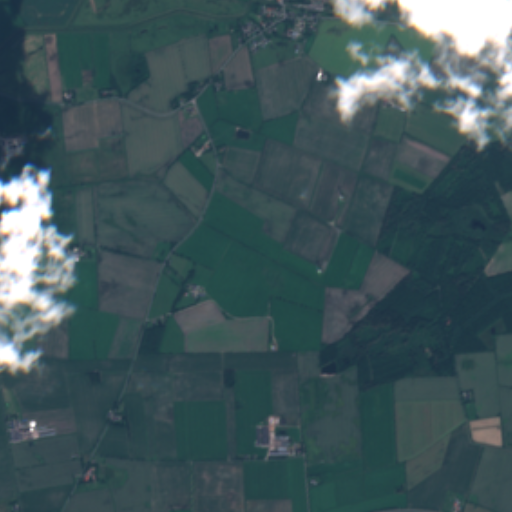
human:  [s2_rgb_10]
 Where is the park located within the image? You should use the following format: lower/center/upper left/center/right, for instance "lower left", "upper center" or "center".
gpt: The park is located in the upper center of the image.
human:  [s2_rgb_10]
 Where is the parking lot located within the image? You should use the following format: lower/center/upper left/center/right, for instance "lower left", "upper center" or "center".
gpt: The parking lot is located in the upper center of the image.
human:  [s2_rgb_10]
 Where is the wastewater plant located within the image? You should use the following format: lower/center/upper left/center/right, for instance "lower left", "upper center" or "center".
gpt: The wastewater plant is located in the upper center of the image.
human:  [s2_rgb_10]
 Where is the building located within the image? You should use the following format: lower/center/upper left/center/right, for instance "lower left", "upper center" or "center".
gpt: There is no building in the image.